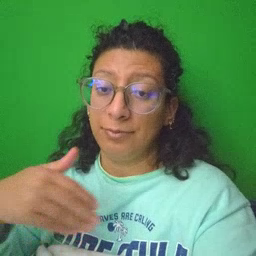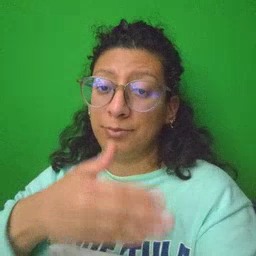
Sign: room